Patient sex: M
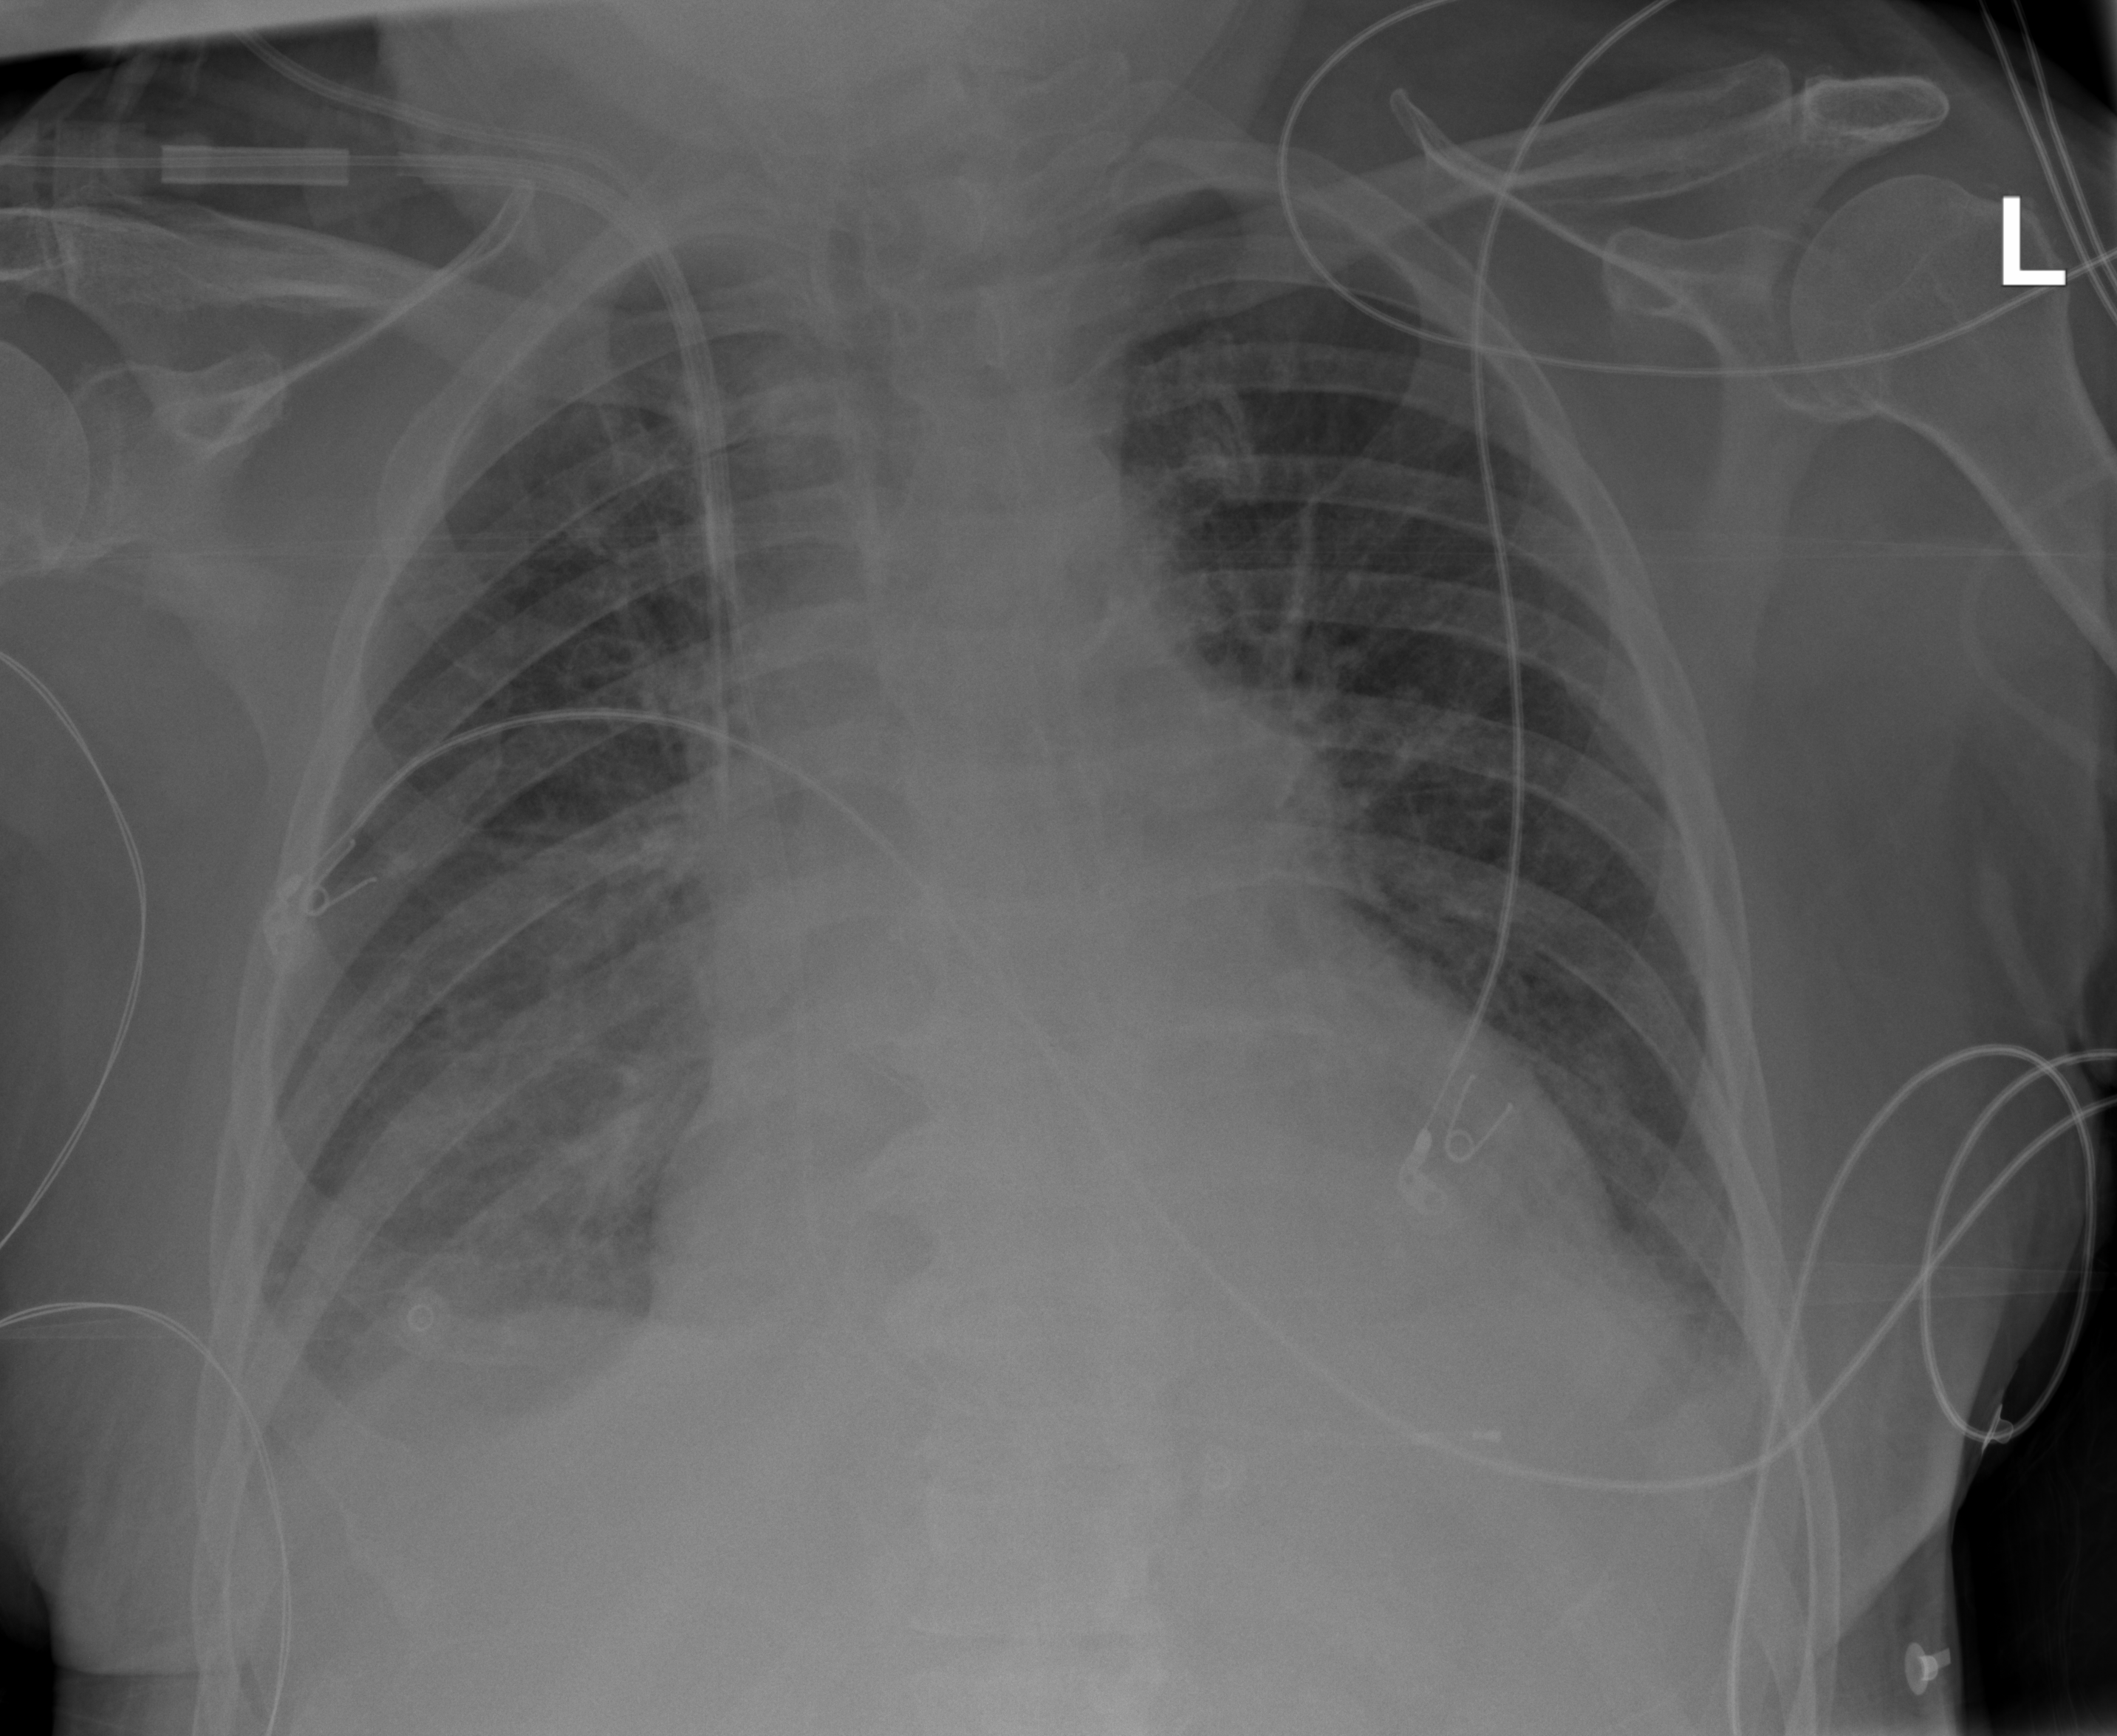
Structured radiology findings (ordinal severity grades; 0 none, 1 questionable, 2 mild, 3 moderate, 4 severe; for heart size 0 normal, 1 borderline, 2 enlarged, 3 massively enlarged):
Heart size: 2
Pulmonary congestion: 2
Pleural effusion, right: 3
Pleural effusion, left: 2
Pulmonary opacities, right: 2
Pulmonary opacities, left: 2
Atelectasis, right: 2
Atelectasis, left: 2